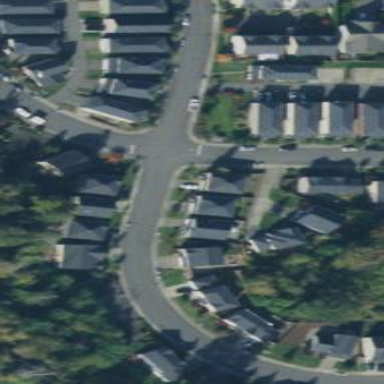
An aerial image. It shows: Residential neighbourhood.